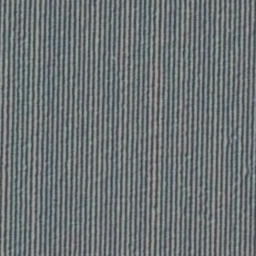
Label: agricultural